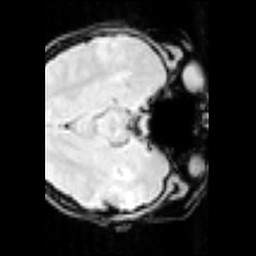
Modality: inplaneT1
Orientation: axial
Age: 19
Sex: female